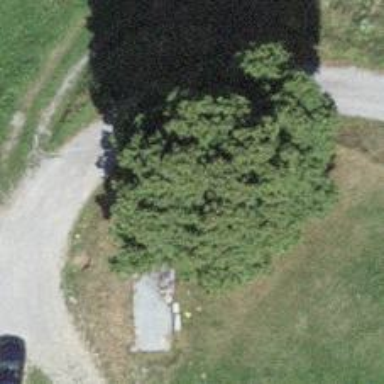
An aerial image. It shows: Single tag "natural: tree."